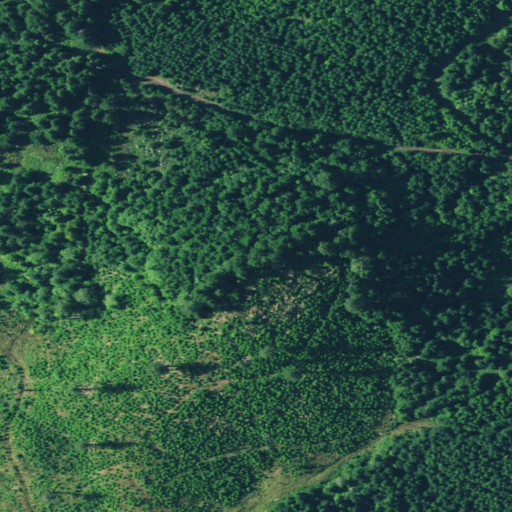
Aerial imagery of mountain in Oregon named Round Mountain containing evergreen forest, open development, shrub, and mixed forest